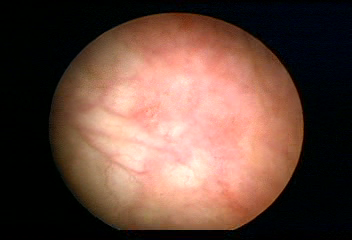
Modality: WLC
Class: Normal mucosa
Bladder cancer association: No